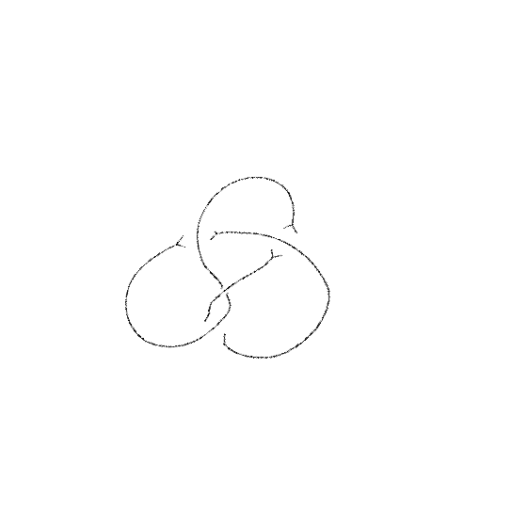
Crossing number: 4